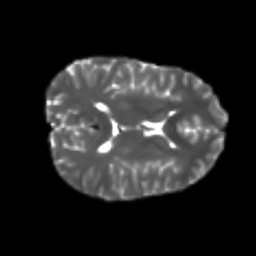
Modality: T2w
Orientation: axial
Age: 21
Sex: female
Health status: healthy
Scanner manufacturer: philips
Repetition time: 7.384 s
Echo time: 0.08599 s